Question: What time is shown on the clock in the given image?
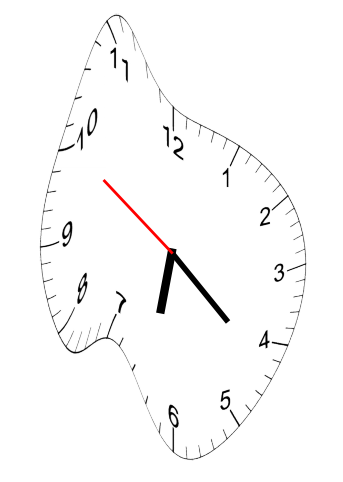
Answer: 06:21:50